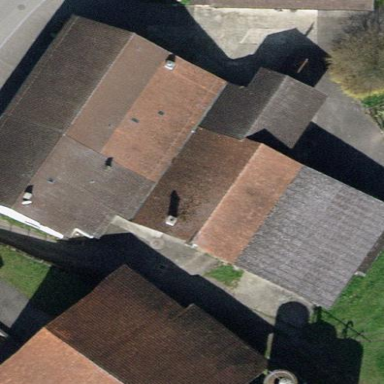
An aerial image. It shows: Semidetached house with gabled roof.